Interaction volume radius: 5 \u00c5
Interaction volume height: 15 \u00c5
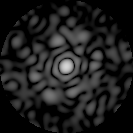
Disorder parameter: 0.81